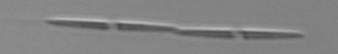
Label: Pseudo-nitzschia